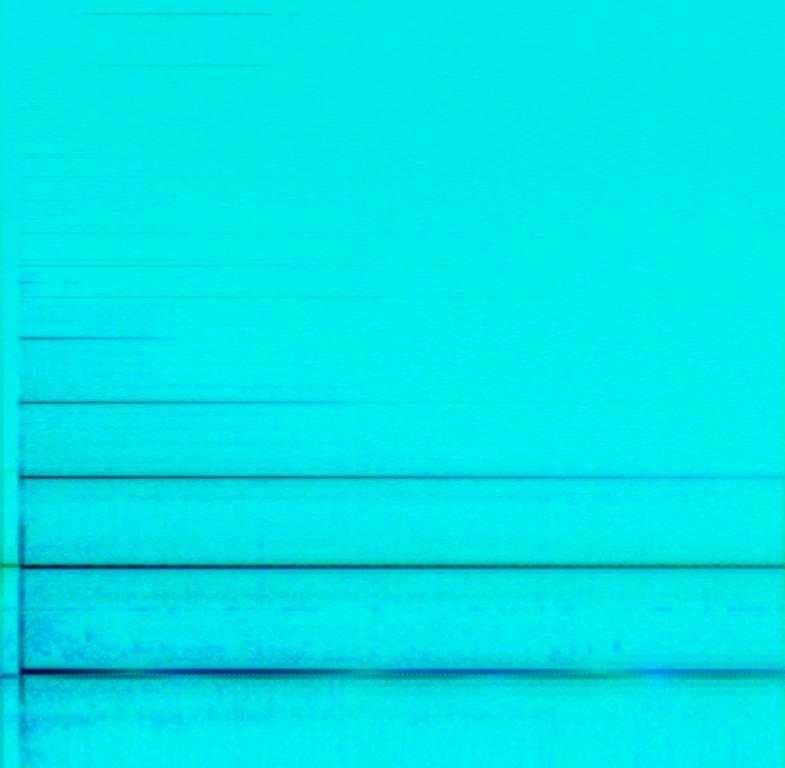
The low quality recording features a resonating bell in one shot. It sounds mellow, soft, calming, relaxing and hypnotic - like something you would listen to while meditating.